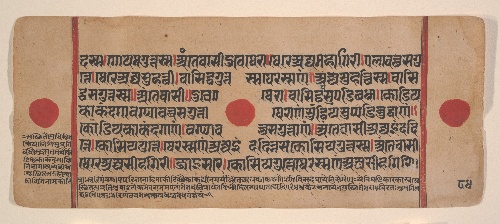
Date: 15th century
Object type: Folio
Classification: Paintings
Medium: Ink, opaque watercolor, and gold on paper
Culture: India (Gujarat)
Dimensions: 4 3/8 x 10 5/8 in. (11.1 x 27 cm)
Department: Asian Art
Credit line: Rogers Fund, 1955
Accession year: 1955
Repository: Metropolitan Museum of Art, New York, NY